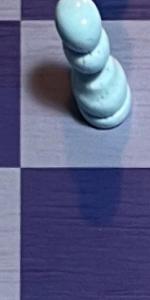
Label: Empty